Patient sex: F
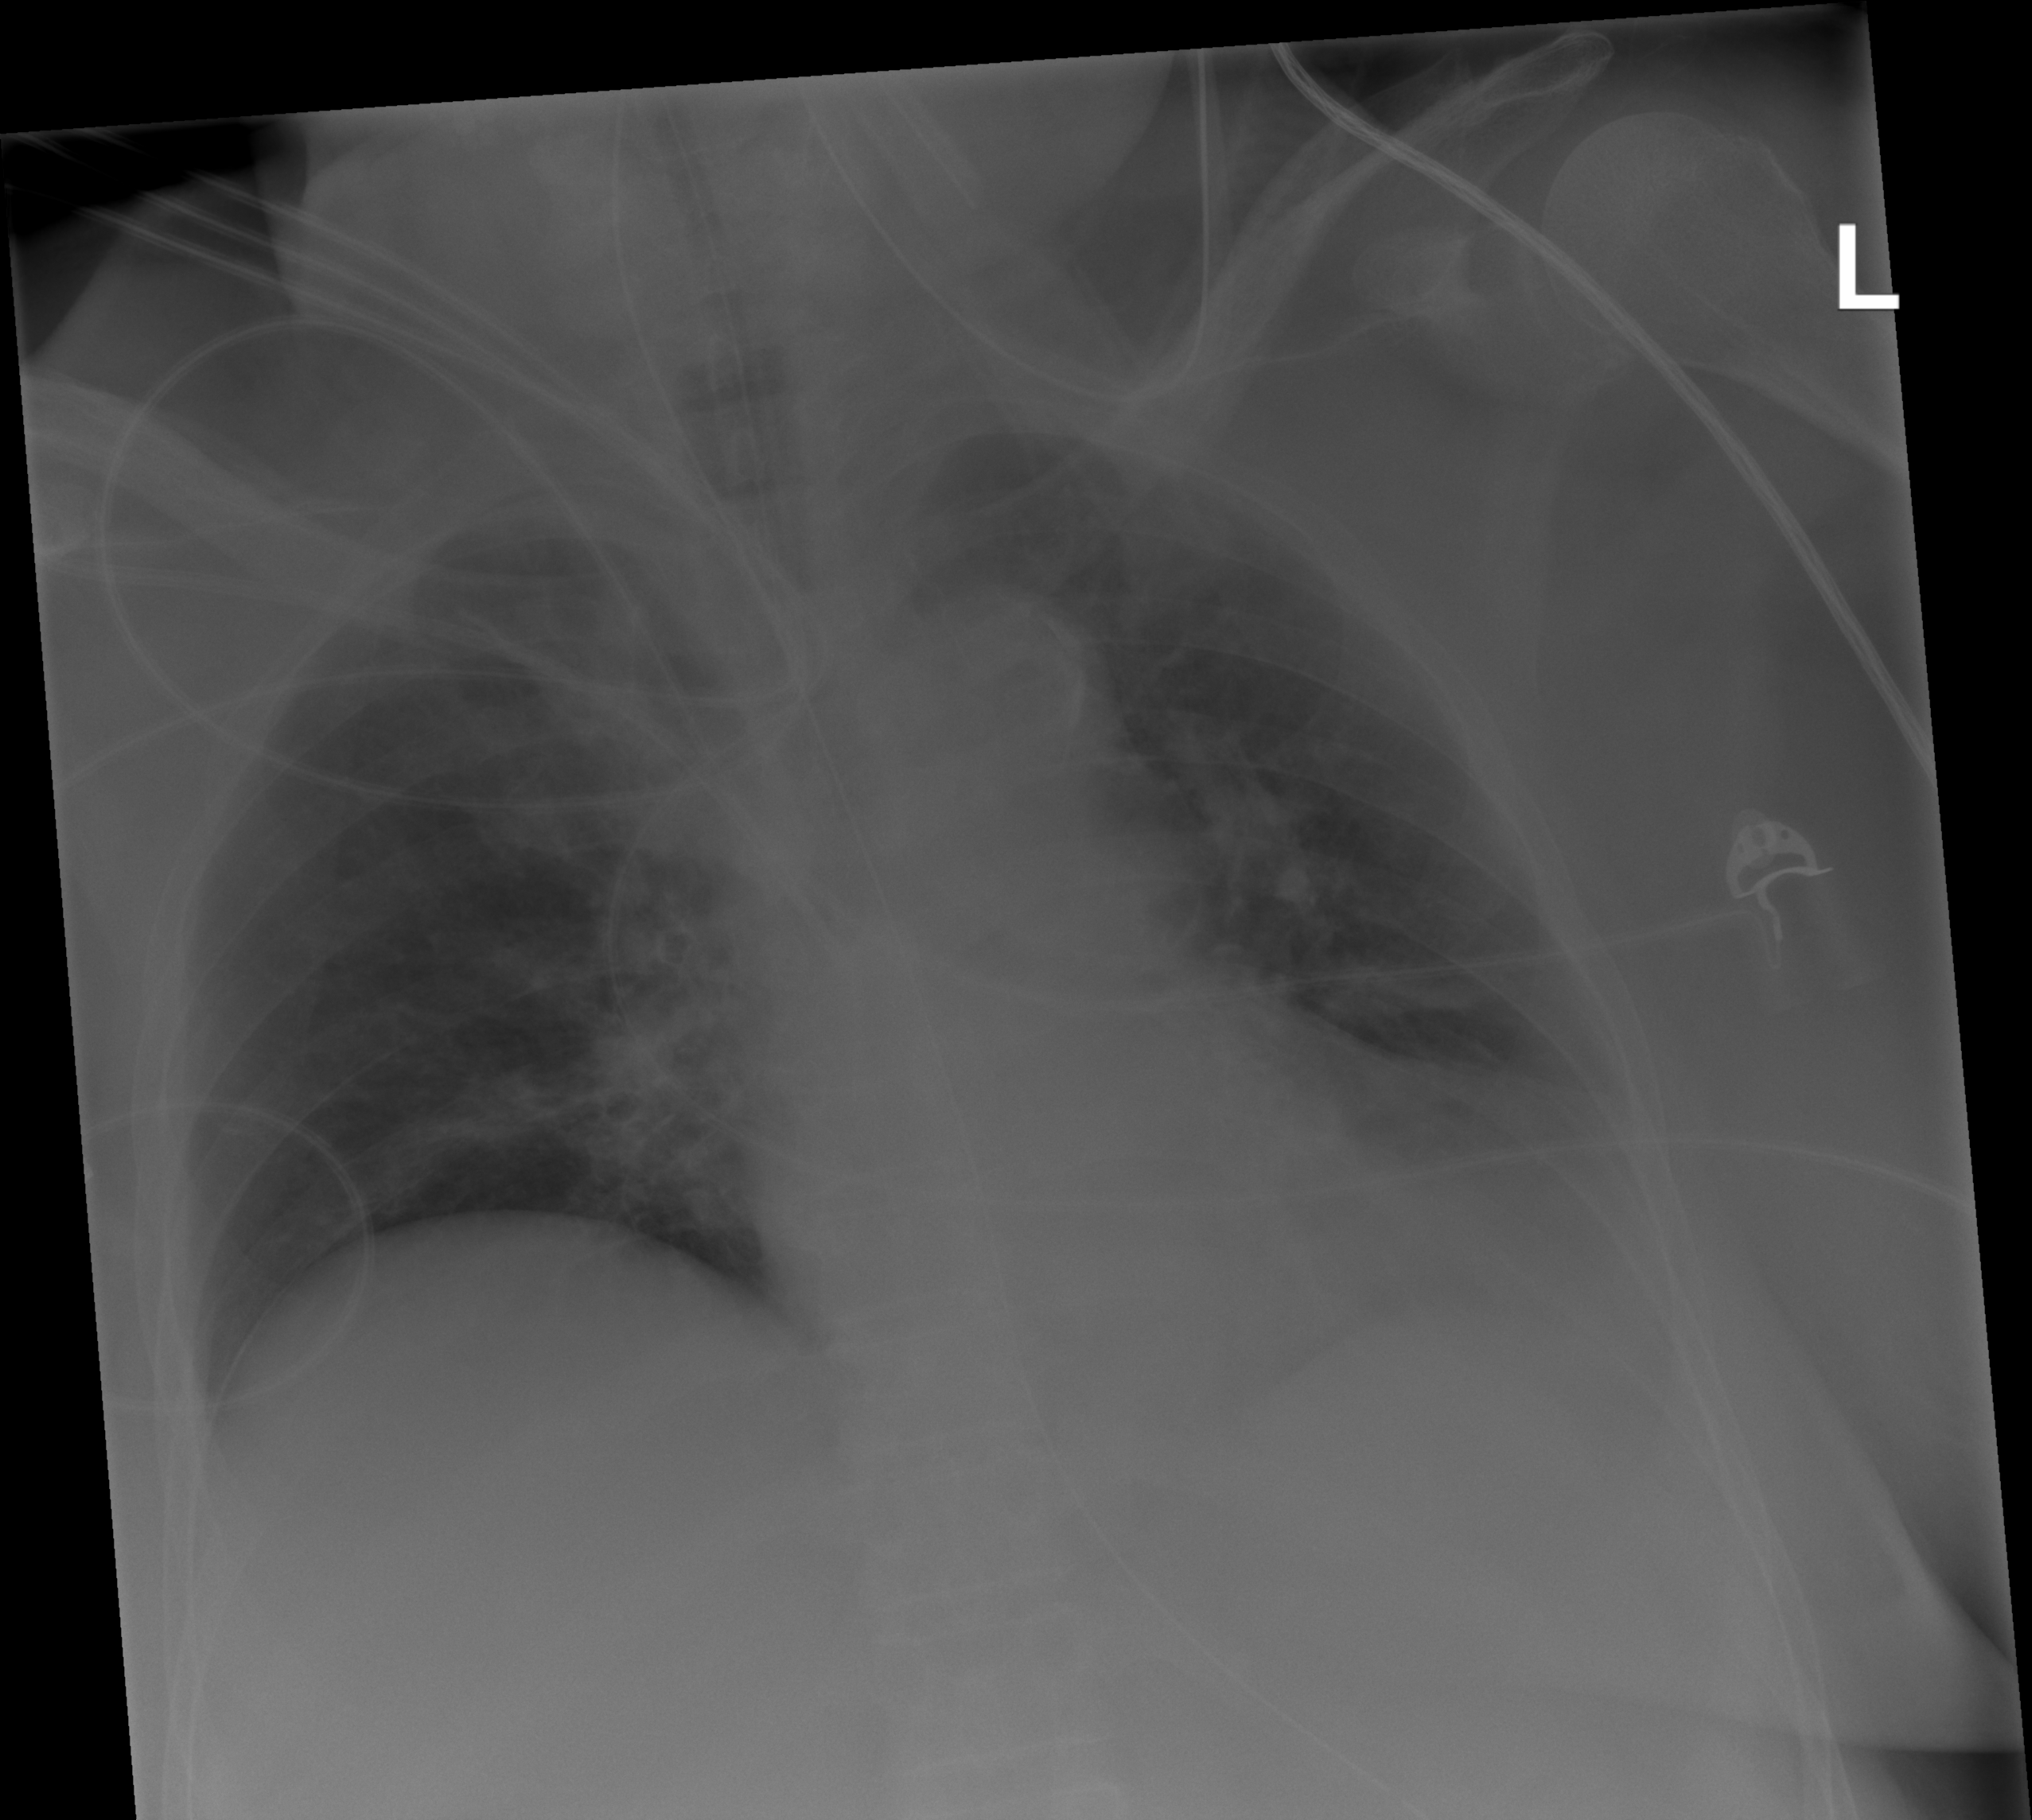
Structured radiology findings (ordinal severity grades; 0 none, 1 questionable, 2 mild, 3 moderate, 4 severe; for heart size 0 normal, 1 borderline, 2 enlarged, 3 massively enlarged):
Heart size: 1
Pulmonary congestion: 0
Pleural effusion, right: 0
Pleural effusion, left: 0
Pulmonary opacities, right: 2
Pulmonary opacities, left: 2
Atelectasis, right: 2
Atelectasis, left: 0